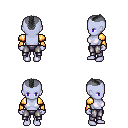
a pixel art fantasy rpg character, female body template, dark elf, purple skin, gold arm armor, metal pants, gray short mohawk hairstyle, four views (front, back, left, right), 2x2 character sprite sheet, small pixel art, hard edges, no anti-aliasing